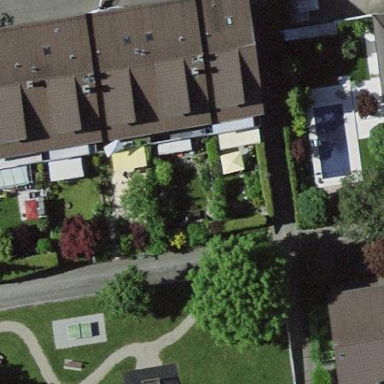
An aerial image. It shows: Terrace building with gabled roof.